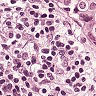
Metastatic tissue present: yes